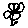
Label: flower